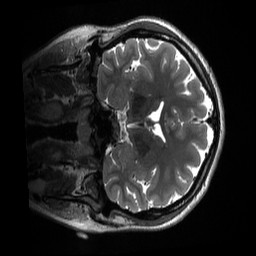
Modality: T2w
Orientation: coronal
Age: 24
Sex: female